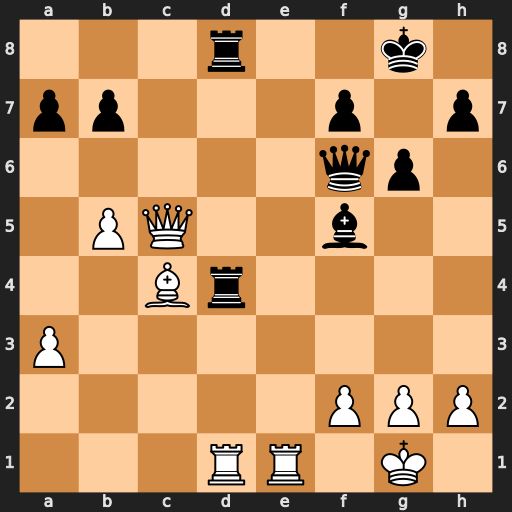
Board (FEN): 3r2k1/pp3p1p/5qp1/1PQ2b2/2Br4/P7/5PPP/3RR1K1
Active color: w
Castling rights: -
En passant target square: -
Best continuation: Rxd4 Qxd4 Re8+ Rxe8 Qxd4